Field crop: maize
Growth stage: 1
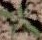
Species: atriplex